Field crop: tomato
Growth stage: 1
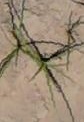
Species: cyperus